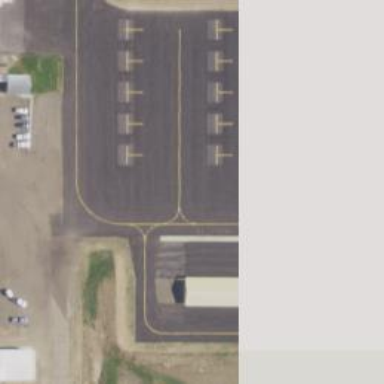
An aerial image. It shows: View of taxiway at the airport.